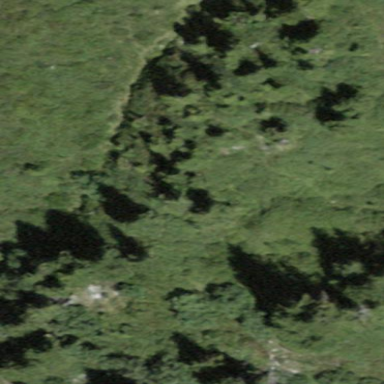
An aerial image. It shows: Beautiful woodland area.